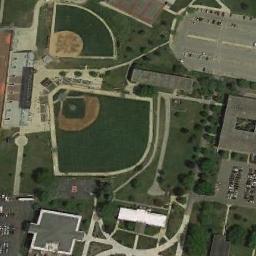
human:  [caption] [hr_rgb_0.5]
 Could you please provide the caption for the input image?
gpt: There are two baseball diamonds surrounded by many car parks .

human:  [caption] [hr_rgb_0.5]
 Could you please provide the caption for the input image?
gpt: Two baseball diamonds next to some parking lots and some open areas beside .

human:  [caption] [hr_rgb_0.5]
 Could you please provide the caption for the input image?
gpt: Many cars are in the parking lot next to the two baseball diamonds .

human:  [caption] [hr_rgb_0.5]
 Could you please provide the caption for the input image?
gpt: There are two baseball diamonds in the grass surrounded by the houses and roads .

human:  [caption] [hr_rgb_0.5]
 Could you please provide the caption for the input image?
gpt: There is a lot of vegetation near the baseball field .